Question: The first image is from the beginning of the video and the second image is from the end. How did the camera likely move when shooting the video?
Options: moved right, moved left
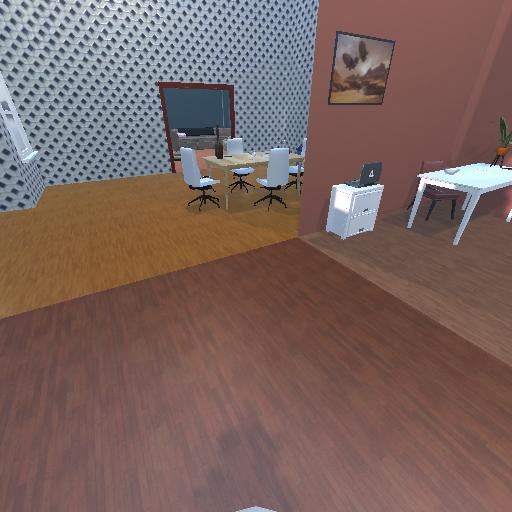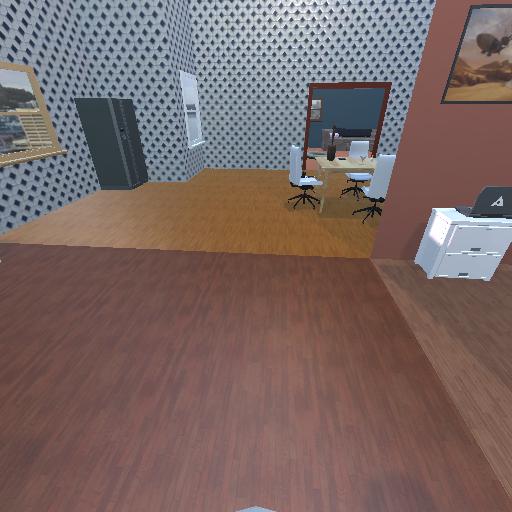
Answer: moved right